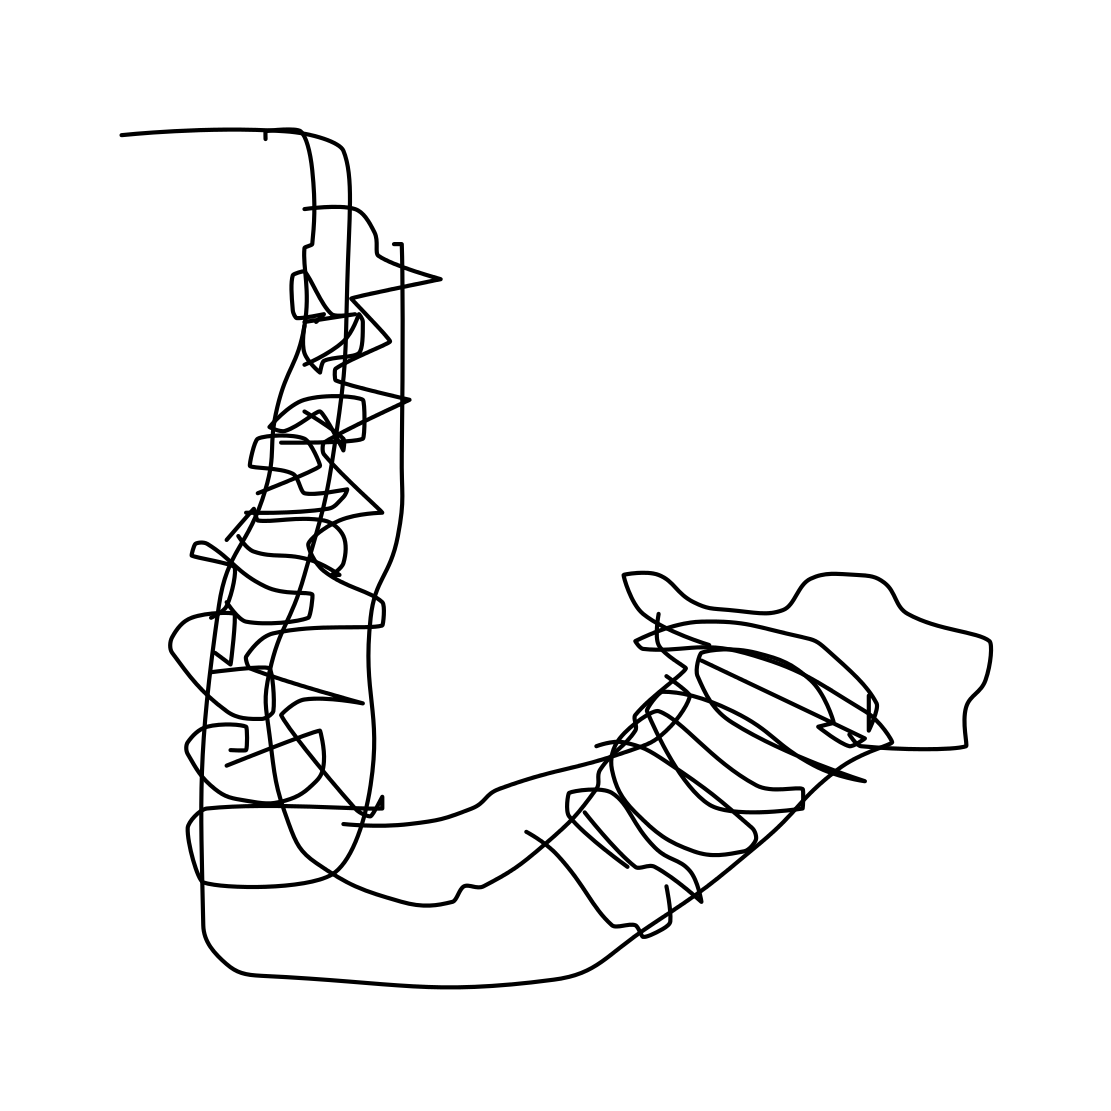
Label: saxophone